Question: I have a SWT Shell that has some type of unknown padding or border that I can't get rid of. Below is a screenshot of what I'm talking about. The border is question is green. How can I get rid of it as my elements would look better pressed directly against the side of the shell?
Thanks in advance :D

'''
public static void main(String[] args) {
Display display = new Display();
Shell rootShell = new Shell(display);
rootShell.setBackground(SWTGraphicUtil.getColorSafely(0, 255, 0));
GridLayout rootLayout = new GridLayout();
rootLayout.numColumns = 3;
rootLayout.horizontalSpacing = 0;
rootLayout.verticalSpacing = 0;
rootLayout.marginTop = rootLayout.marginRight = rootLayout.marginBottom = rootLayout.marginLeft = 0;
rootShell.setLayout(rootLayout);
Label lbl = new Label(rootShell, SWT.NONE);
lbl.setText("WHAT WHAT WHAT WHAT WHAT WHAT WHAT");
lbl.setBackground(SWTGraphicUtil.getColorSafely(255, 0, 0));
Label lbl2 = new Label(rootShell, SWT.NONE);
lbl2.setText("WHAT WHAT WHAT WHAT WHAT WHAT WHAT");
lbl2.setBackground(SWTGraphicUtil.getColorSafely(255, 0, 255));
Label lbl3 = new Label(rootShell, SWT.NONE);
lbl3.setText("WHAT WHAT WHAT WHAT WHAT WHAT WHAT");
lbl3.setBackground(SWTGraphicUtil.getColorSafely(0, 0, 255));
rootShell.pack();
rootShell.open();
while (!rootShell.isDisposed()) {
if (!display.readAndDispatch())
display.sleep();
}
display.dispose();
}
'''
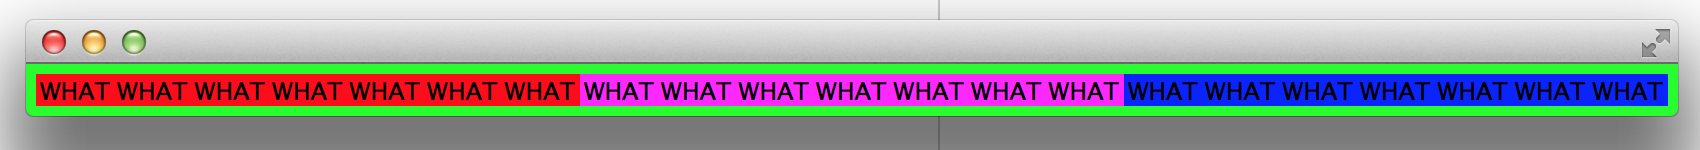
Answer: Simply set two more variables for your 'rootLayout':
'''
rootLayout.marginWidth = 0;
rootLayout.marginHeight = 0;
'''
This should remove the "padding" (which is in fact a margin ;)).